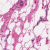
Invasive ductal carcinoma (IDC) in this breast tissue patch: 0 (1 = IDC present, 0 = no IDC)